Field crop: tomato
Growth stage: 2
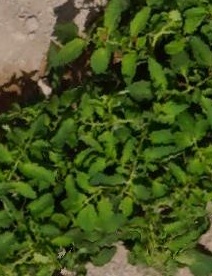
Species: tomato